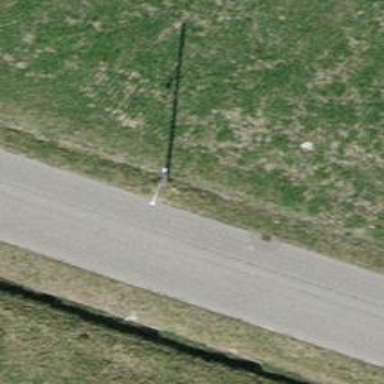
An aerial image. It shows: Minor power line.